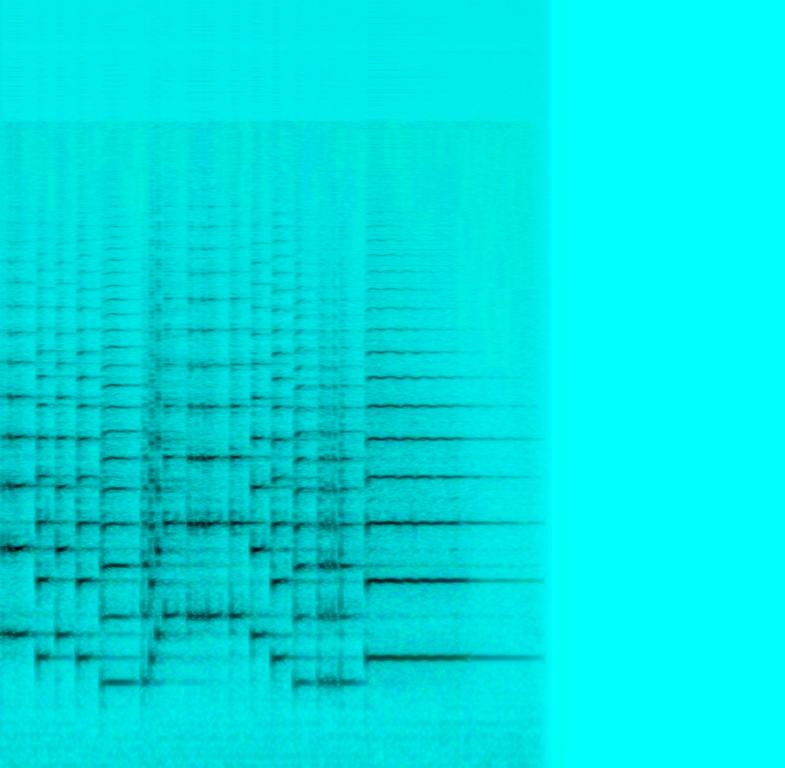
The low quality recording features a bright brass melody played in a reverberant space. The recording is in mono and it is a bit noisy.